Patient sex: M
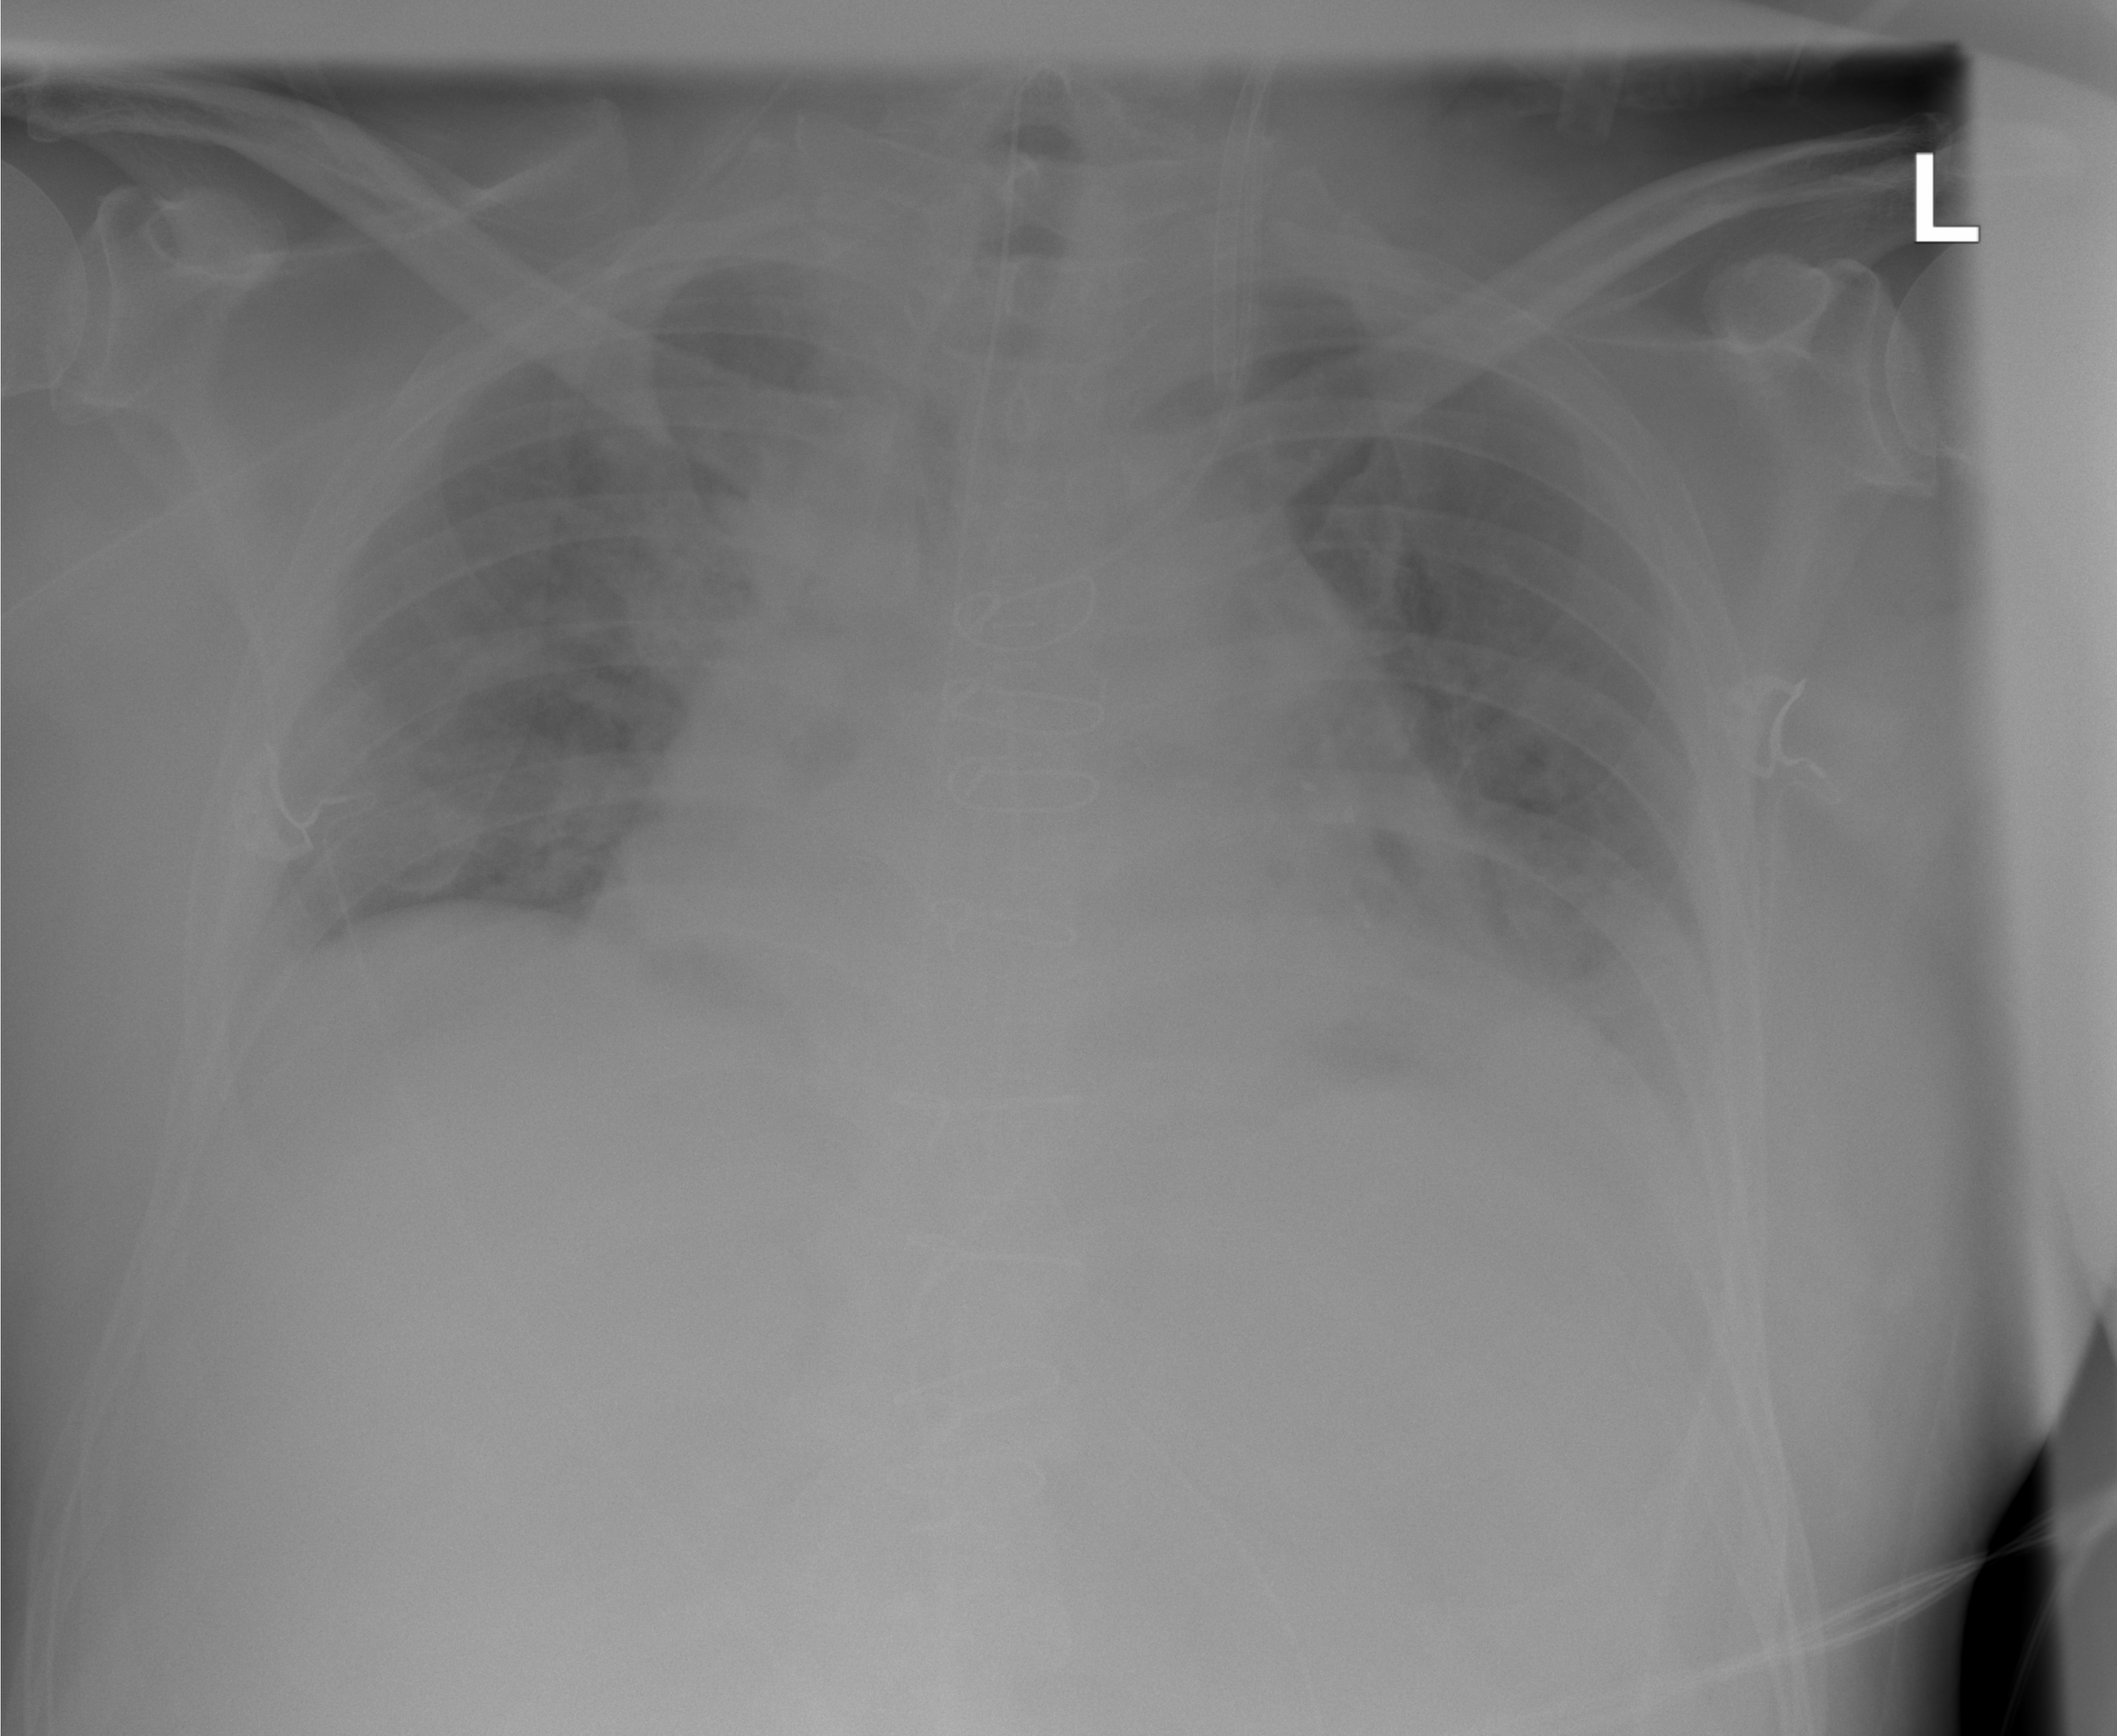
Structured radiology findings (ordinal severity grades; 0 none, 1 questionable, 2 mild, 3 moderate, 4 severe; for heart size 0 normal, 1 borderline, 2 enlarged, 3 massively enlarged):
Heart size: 2
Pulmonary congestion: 3
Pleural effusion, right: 0
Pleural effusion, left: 0
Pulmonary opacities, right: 2
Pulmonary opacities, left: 2
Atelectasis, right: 2
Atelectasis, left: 2